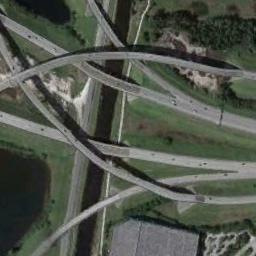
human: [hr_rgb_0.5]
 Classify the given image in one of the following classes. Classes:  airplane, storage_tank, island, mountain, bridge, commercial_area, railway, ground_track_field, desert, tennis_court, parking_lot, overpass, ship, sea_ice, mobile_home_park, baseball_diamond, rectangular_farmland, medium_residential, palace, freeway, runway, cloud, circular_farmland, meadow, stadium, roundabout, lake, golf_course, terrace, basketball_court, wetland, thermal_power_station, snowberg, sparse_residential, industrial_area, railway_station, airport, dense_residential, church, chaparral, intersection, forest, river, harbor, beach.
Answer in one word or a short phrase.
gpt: overpass